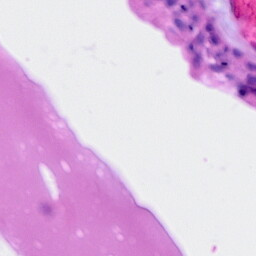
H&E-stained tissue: Ovarian